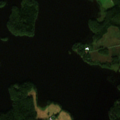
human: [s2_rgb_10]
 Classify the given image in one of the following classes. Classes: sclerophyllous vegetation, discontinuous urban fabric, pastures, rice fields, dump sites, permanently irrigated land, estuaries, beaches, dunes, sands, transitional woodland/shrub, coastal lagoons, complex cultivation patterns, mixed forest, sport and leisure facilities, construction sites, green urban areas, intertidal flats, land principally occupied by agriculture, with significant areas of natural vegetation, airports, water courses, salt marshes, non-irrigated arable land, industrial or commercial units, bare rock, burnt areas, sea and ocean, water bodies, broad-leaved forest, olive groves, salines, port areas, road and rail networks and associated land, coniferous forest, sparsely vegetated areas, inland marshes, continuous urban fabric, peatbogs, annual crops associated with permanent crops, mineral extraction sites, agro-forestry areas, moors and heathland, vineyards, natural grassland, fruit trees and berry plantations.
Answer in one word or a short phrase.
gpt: non-irrigated arable land, land principally occupied by agriculture, with significant areas of natural vegetation, coniferous forest, mixed forest, water bodies